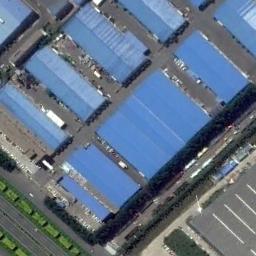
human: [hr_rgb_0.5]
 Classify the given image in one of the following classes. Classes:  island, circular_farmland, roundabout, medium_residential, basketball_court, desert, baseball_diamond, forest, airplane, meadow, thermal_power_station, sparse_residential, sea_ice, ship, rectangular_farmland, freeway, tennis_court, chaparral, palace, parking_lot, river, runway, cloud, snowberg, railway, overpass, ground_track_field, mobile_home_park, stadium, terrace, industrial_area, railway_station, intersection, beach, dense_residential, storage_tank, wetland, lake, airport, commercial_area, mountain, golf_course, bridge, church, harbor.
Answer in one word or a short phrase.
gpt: industrial_area